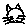
Label: cat